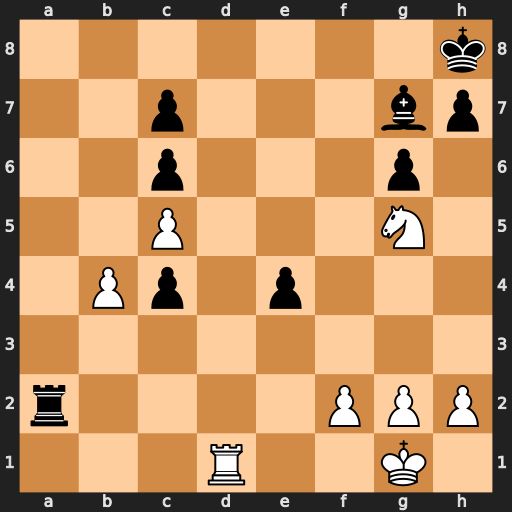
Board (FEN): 7k/2p3bp/2p3p1/2P3N1/1Pp1p3/8/r4PPP/3R2K1
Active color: w
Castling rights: -
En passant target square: -
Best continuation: Rd8+ Bf8 Rxf8+ Kg7 Ne6+